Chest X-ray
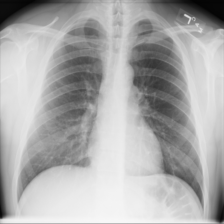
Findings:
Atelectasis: negative
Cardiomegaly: negative
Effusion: negative
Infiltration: negative
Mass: negative
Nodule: negative
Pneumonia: negative
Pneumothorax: negative
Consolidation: negative
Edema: negative
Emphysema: negative
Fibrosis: negative
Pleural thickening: negative
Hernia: negative